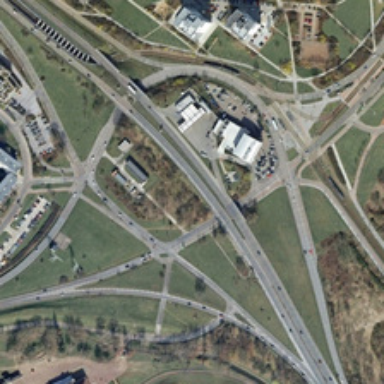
Several buildings and many scattered trees are near a viaduct .